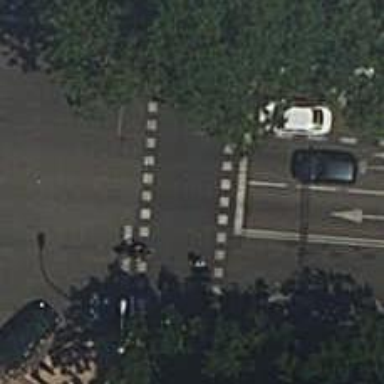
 there are traffic signals and zebra crossing."